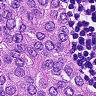
Metastatic tissue present: yes